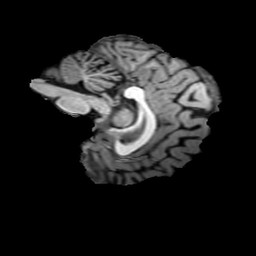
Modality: T1w
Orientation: sagittal
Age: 23
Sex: female
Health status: ill